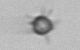
Label: Rhabdolithes